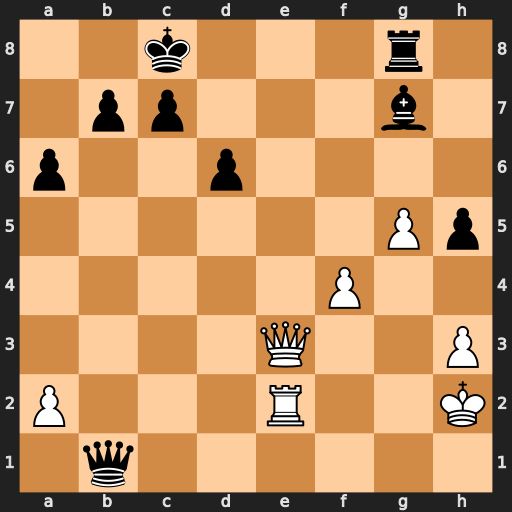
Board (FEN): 2k3r1/1pp3b1/p2p4/6Pp/5P2/4Q2P/P3R2K/1q6
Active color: w
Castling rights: -
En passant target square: -
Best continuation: Qe6+ Kb8 Qxg8+